Interaction volume radius: 5 \u00c5
Interaction volume height: 20 \u00c5
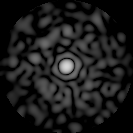
Disorder parameter: 0.8357